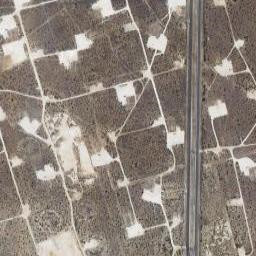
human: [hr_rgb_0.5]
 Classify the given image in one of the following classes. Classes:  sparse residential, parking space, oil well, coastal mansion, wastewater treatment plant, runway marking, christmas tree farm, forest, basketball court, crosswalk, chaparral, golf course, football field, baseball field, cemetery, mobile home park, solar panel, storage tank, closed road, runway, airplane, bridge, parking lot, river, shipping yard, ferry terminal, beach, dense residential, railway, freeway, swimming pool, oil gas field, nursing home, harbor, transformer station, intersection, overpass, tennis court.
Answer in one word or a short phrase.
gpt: oil gas field